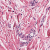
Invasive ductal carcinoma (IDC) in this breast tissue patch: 0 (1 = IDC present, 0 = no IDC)